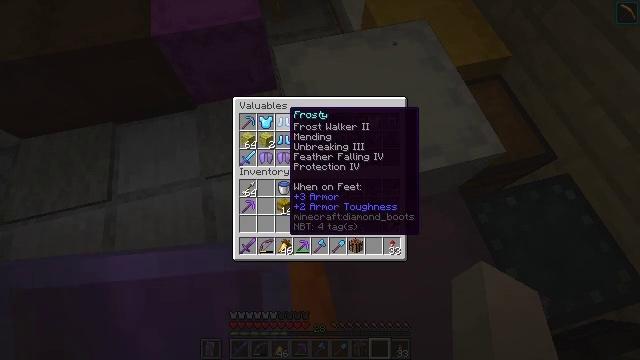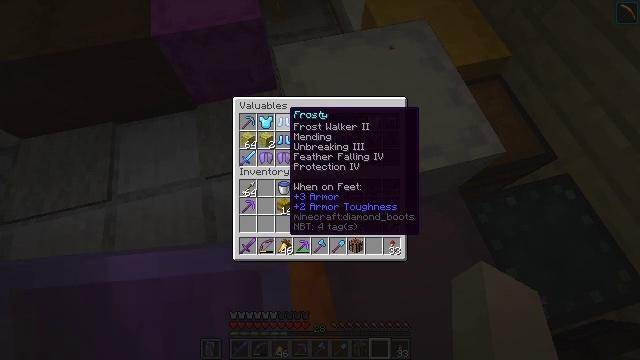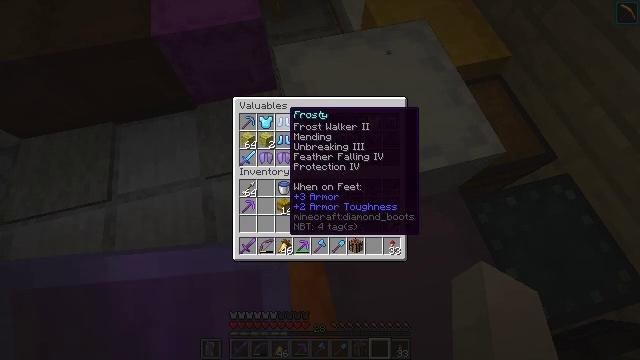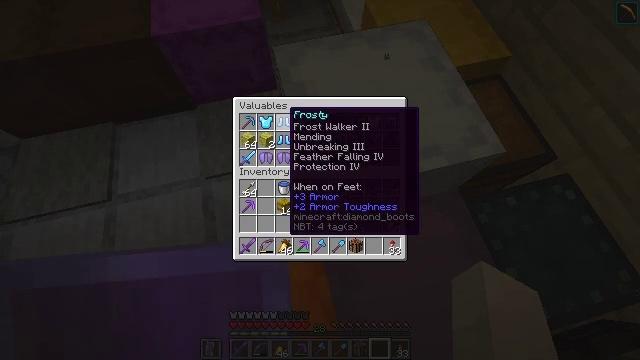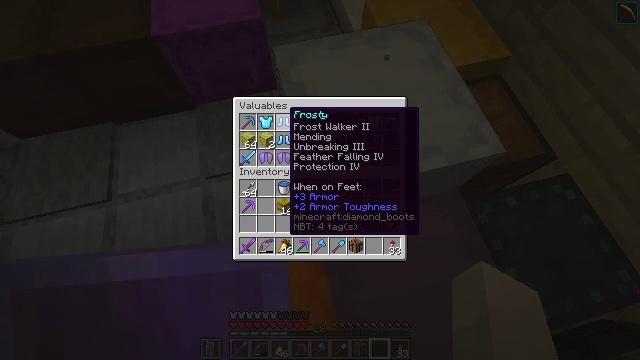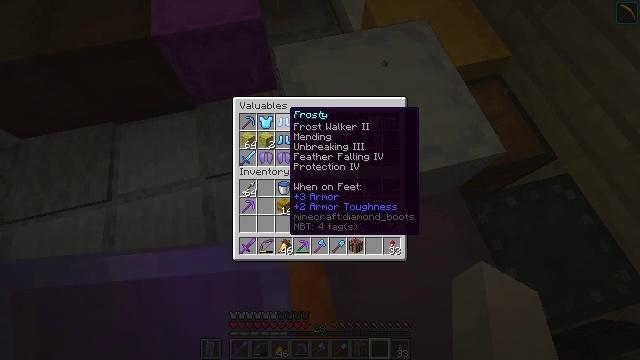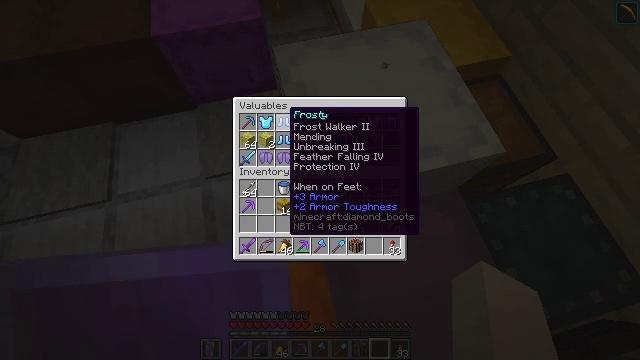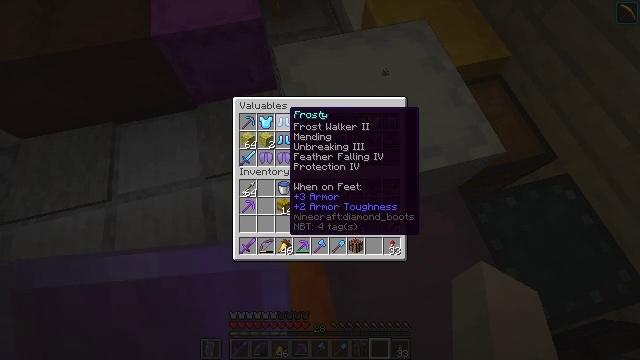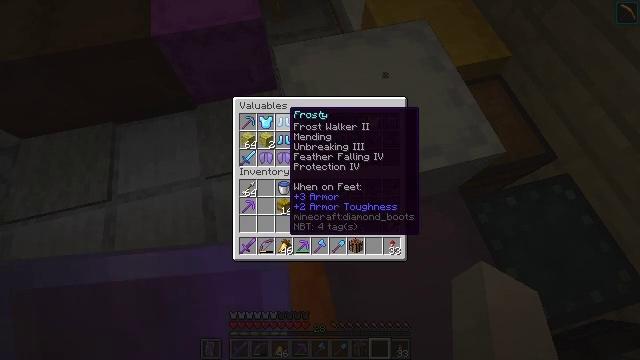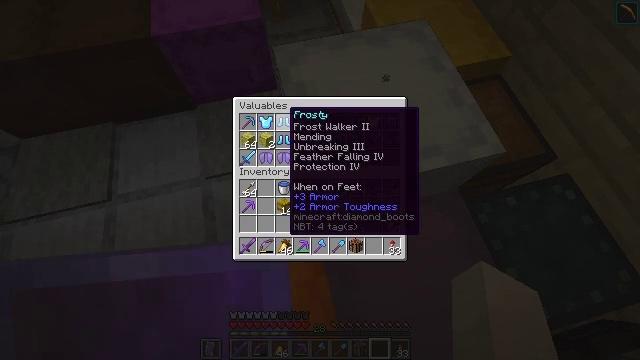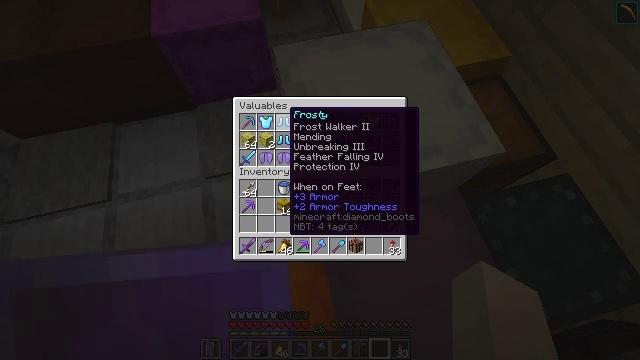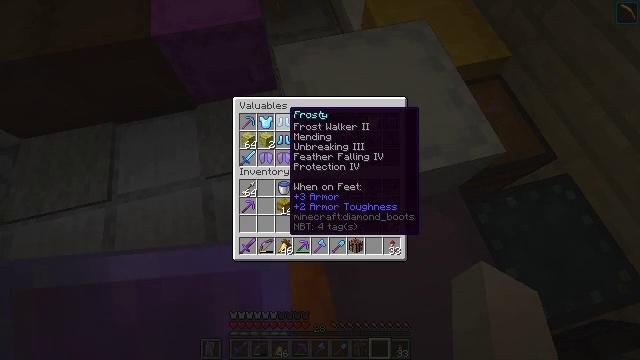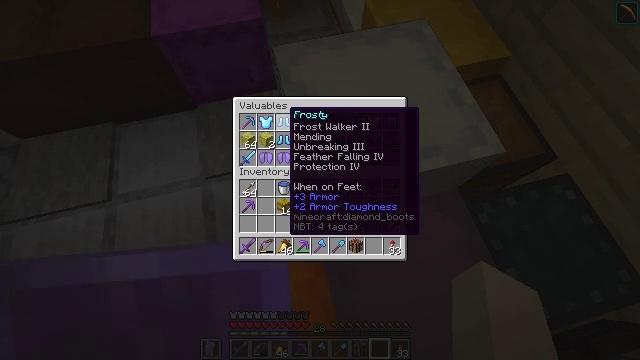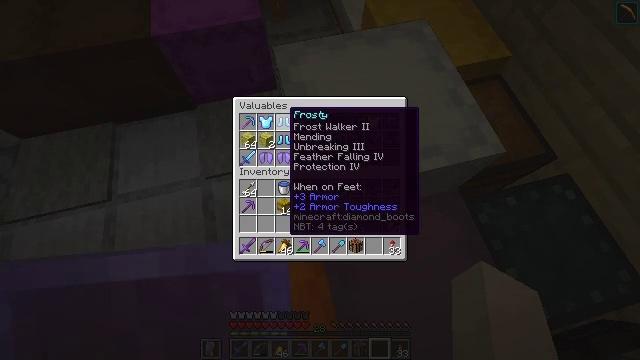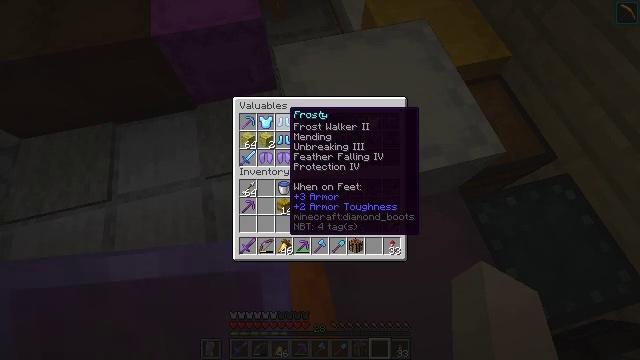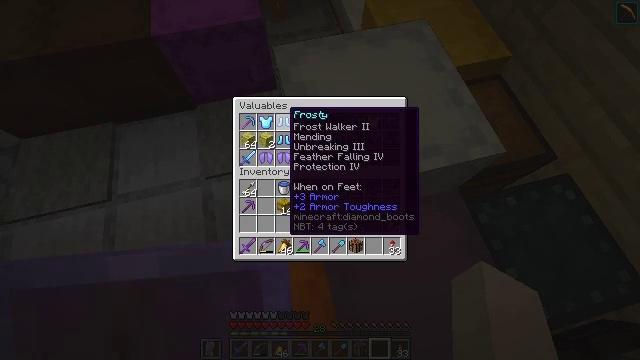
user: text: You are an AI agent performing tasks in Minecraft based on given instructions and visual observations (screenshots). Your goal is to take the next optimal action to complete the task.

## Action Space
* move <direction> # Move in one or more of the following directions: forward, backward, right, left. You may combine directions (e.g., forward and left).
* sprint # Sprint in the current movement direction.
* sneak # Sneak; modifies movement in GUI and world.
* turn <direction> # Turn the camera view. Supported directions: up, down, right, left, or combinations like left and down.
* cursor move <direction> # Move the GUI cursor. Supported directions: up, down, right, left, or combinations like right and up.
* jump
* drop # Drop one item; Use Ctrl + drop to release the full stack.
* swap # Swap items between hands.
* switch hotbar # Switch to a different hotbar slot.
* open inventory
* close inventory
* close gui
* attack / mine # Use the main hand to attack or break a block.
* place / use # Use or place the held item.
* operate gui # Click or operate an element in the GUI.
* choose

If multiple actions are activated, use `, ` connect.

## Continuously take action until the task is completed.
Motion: motion action
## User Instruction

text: Break the white shulker box to collect it.
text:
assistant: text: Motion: no_op
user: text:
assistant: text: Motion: no_op
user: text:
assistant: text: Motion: no_op
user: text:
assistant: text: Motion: no_op
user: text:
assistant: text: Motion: no_op
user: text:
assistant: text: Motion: no_op
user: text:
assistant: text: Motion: no_op
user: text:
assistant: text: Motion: no_op
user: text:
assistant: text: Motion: no_op
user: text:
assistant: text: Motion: no_op
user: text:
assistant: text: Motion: no_op
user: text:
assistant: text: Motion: no_op
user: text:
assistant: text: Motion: no_op
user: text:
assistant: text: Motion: no_op
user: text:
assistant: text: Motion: no_op
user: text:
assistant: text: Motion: no_op
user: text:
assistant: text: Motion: no_op
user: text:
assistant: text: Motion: no_op
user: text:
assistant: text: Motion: no_op
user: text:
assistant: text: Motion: no_op
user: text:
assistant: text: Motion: no_op
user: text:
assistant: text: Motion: no_op
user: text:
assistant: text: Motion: no_op
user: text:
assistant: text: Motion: no_op
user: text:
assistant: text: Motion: no_op
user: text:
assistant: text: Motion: no_op
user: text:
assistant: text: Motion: no_op
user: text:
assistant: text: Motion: no_op
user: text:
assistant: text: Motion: no_op
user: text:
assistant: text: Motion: no_op